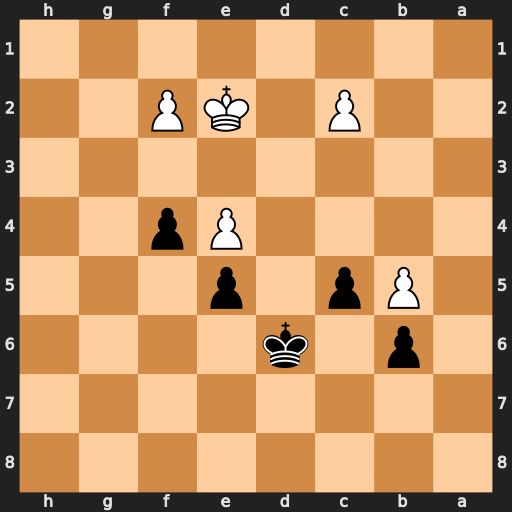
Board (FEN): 8/8/1p1k4/1Pp1p3/4Pp2/8/2P1KP2/8
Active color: b
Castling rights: -
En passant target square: -
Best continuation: c4 Kf3 Kc5